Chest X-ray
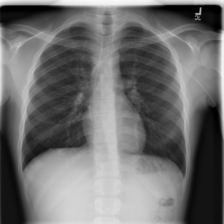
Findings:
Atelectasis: negative
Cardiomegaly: negative
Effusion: negative
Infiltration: positive
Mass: negative
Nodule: negative
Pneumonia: negative
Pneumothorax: negative
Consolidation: negative
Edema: negative
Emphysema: negative
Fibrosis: negative
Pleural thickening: negative
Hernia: negative